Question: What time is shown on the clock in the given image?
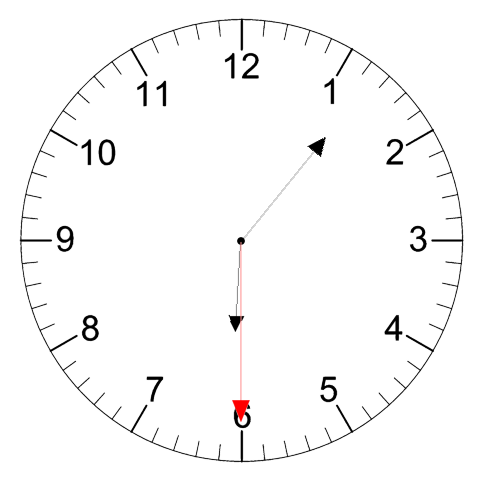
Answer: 06:06:30